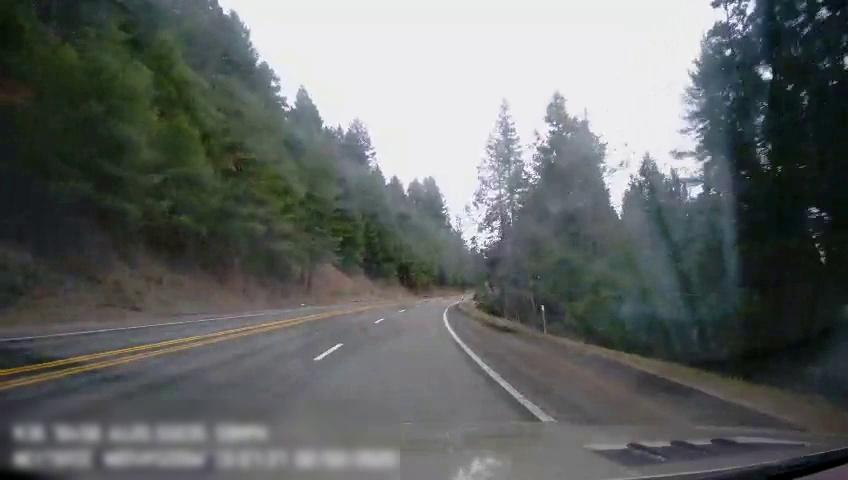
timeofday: Day
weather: Cloudy
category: Drivable Space
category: Lanes | Opposite Lane
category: Lanes | Opposite Lane
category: Lanes | Alternate Lane
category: Lanes | Current Lane
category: Lanes | Current Lane